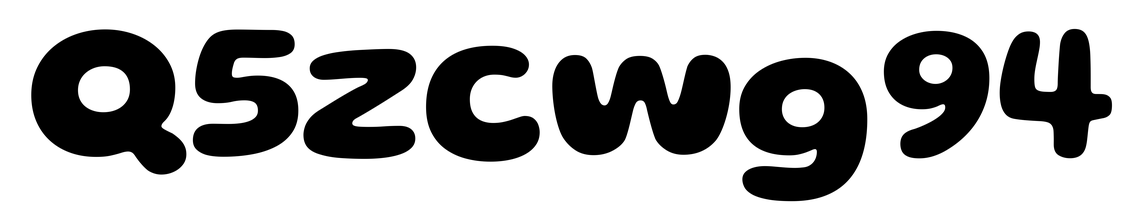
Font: Gluten_Bold